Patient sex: M
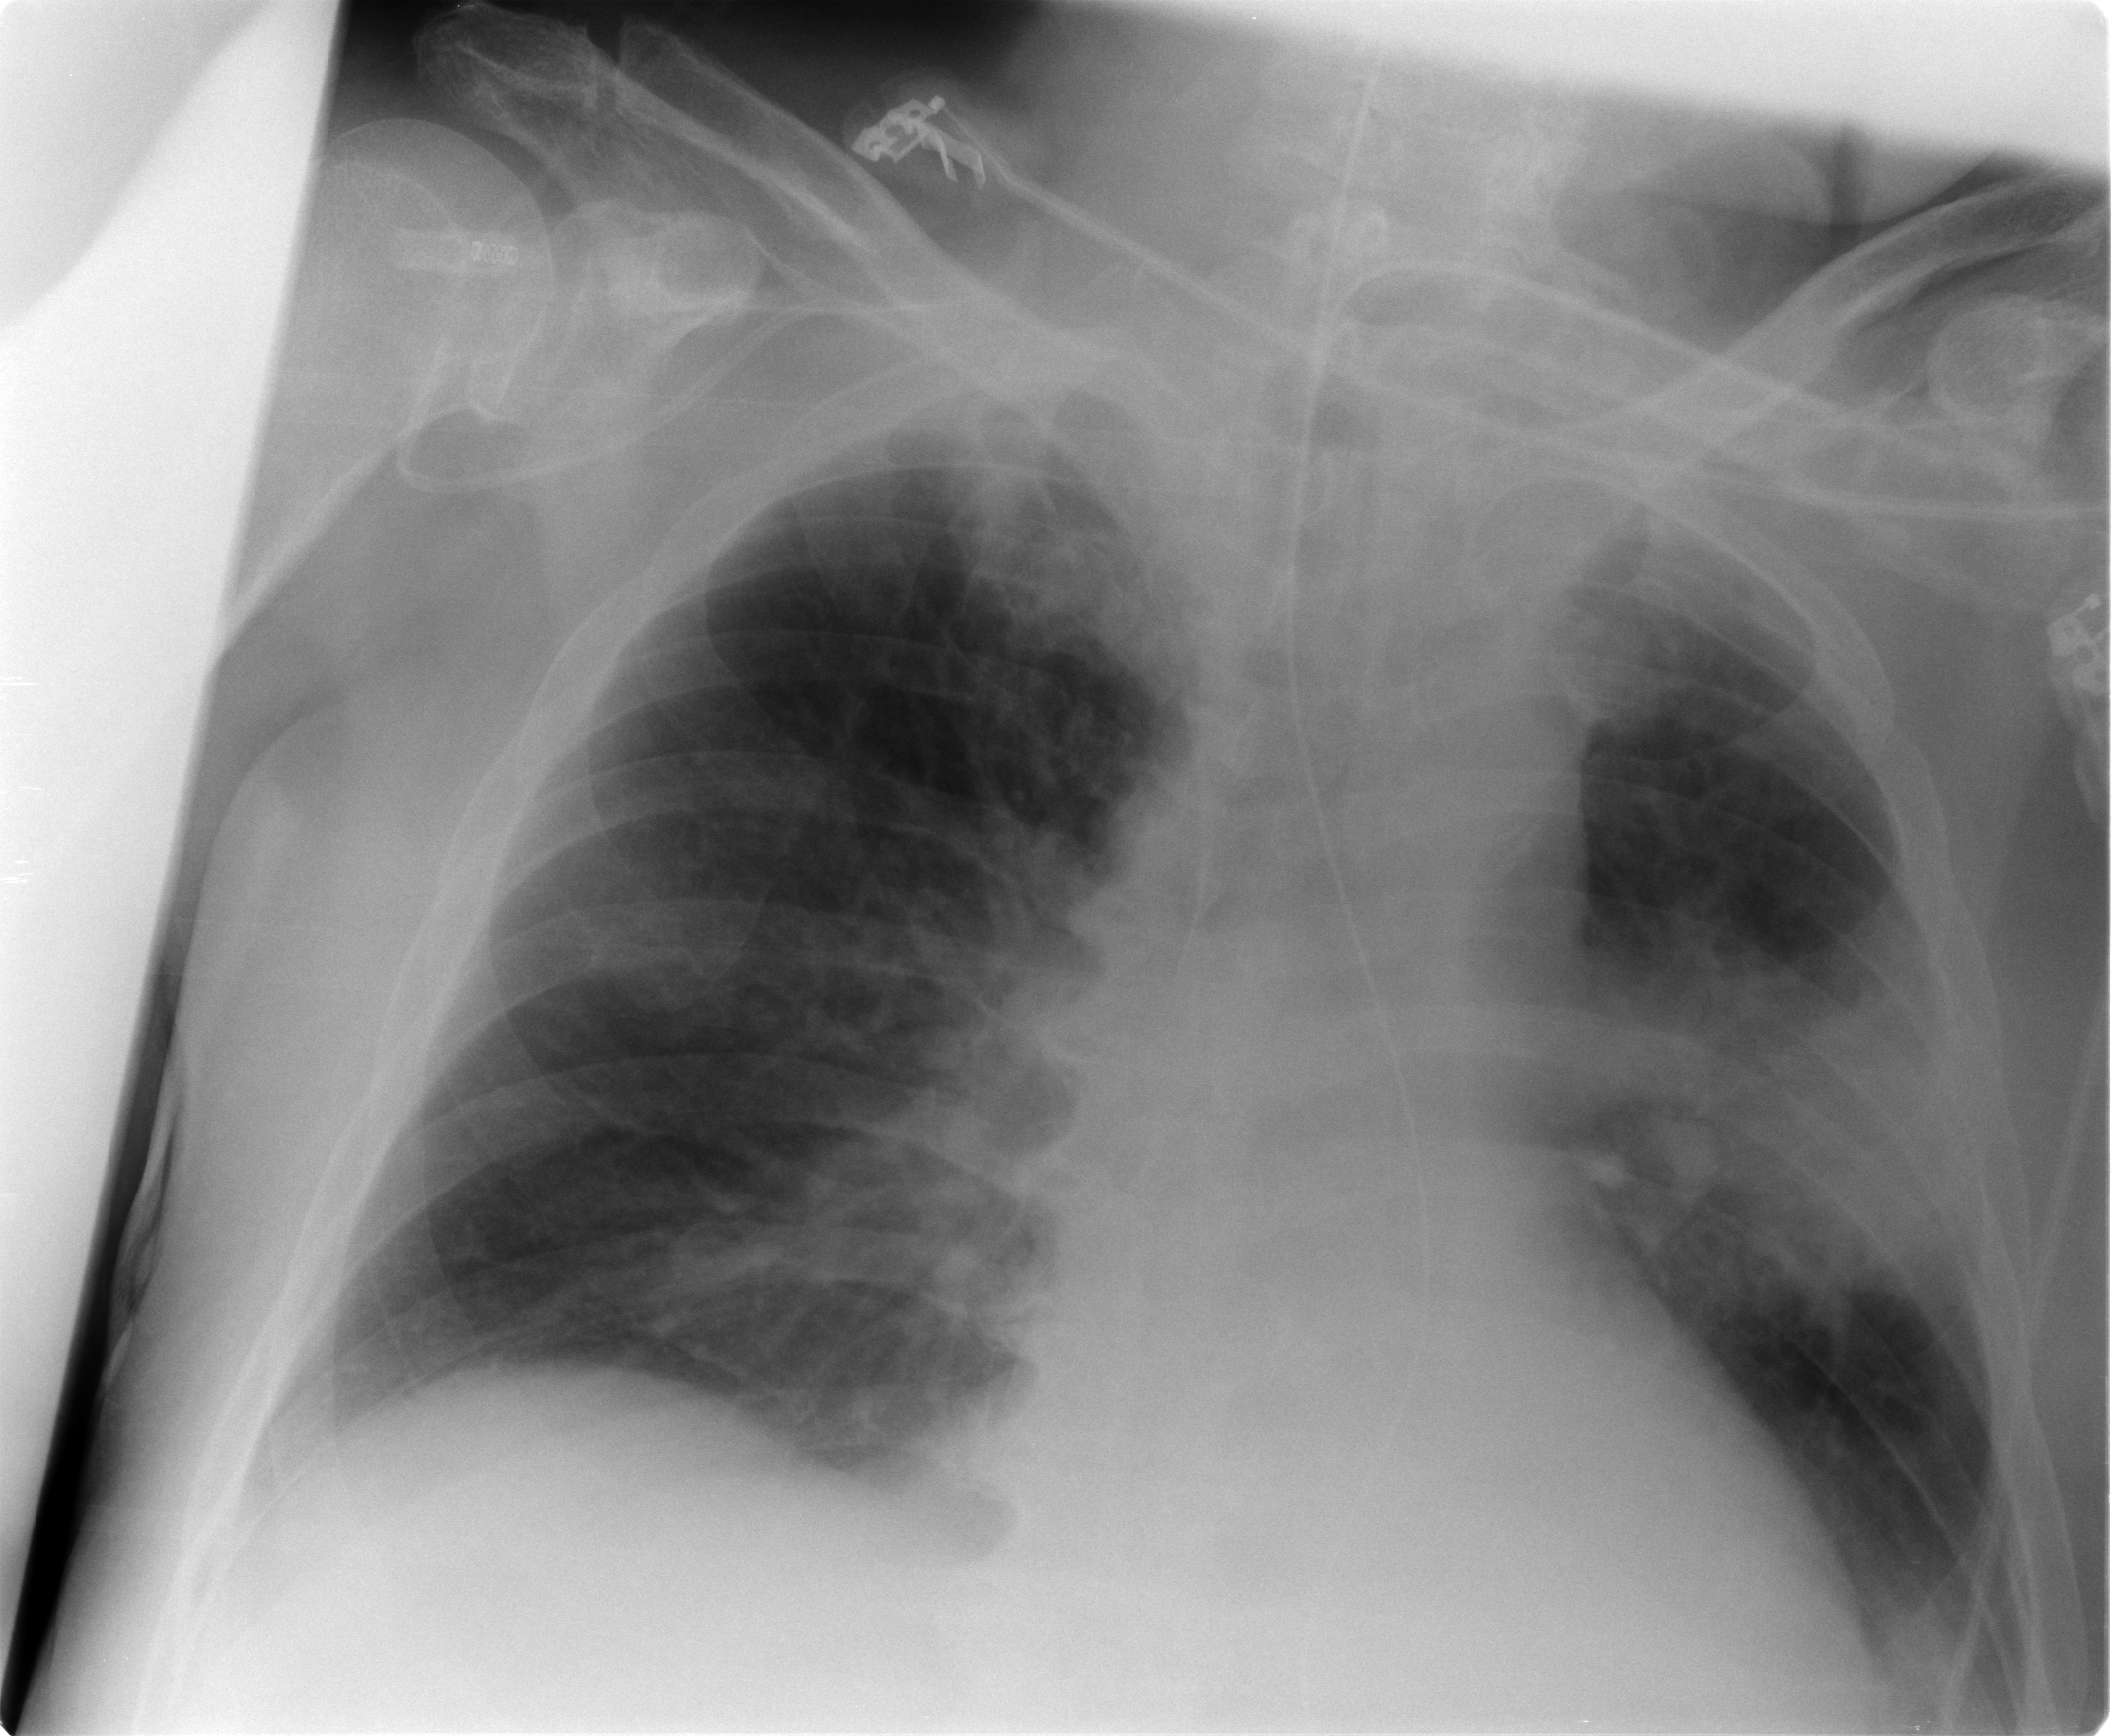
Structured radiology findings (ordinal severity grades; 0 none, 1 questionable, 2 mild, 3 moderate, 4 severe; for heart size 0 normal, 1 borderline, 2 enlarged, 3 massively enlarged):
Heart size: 0
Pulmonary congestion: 2
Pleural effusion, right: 0
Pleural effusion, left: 0
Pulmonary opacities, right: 0
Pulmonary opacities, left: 3
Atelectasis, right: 2
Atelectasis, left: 2